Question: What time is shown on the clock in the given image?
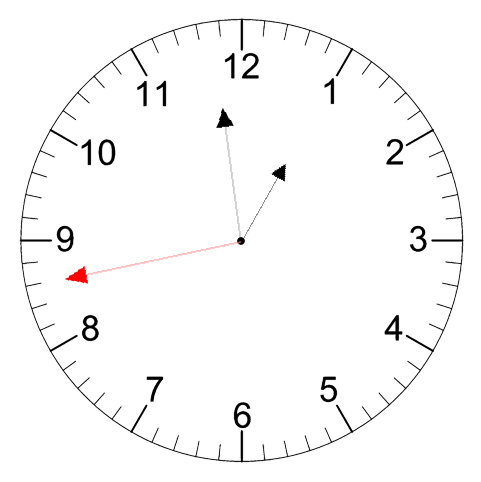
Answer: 12:58:43